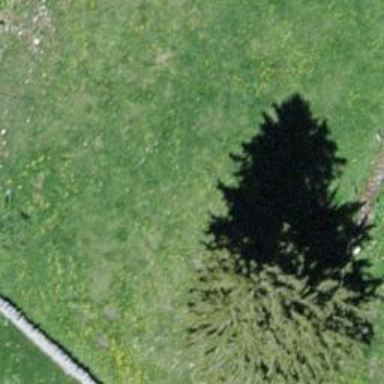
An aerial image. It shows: Needle-leaved tree in its natural environment.